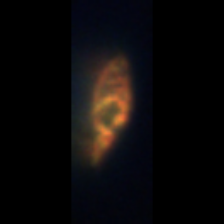
Taxon: Ciliates
Group: Other